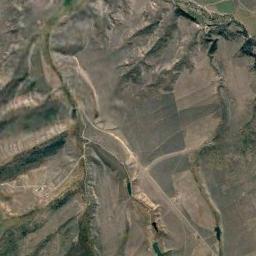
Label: mountain